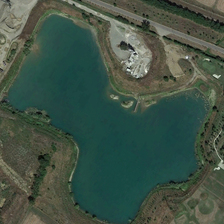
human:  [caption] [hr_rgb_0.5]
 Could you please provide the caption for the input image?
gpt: many green plants grow around the pond .

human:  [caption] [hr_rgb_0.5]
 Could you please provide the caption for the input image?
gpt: a road is built beside the pond .

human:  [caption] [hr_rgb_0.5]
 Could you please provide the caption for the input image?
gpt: a road is built beside the pond .

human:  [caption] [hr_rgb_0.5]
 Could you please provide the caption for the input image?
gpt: many green plants grow around the pond .

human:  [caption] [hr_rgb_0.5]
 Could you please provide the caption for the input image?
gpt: many green plants grow around the pond .